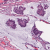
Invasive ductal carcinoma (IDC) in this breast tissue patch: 1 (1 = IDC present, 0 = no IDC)